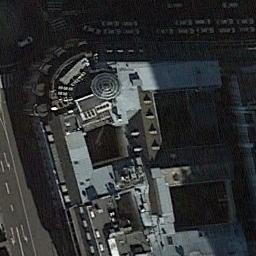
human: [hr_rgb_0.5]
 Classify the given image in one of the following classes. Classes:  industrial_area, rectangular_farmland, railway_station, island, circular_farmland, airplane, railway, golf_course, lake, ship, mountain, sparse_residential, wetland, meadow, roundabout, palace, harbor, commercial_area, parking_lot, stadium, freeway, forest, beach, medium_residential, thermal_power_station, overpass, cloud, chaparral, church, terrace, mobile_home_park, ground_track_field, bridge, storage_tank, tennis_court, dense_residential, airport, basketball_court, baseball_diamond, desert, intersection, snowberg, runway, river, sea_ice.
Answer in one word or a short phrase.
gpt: church